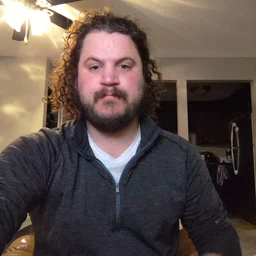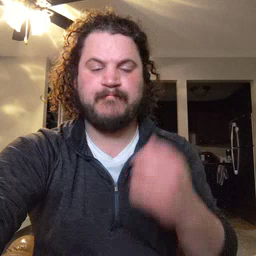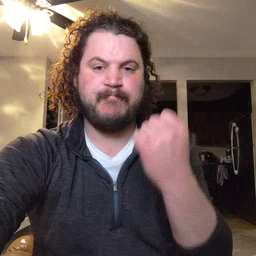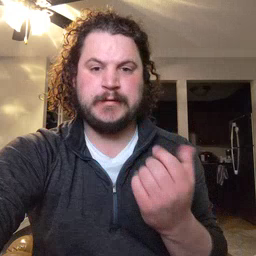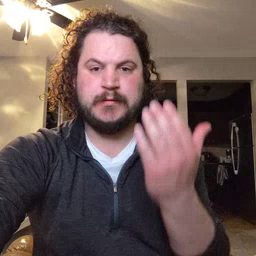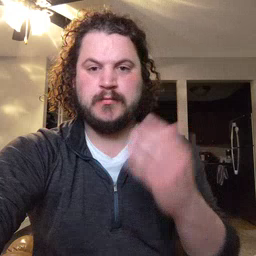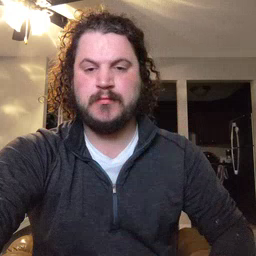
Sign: mitten